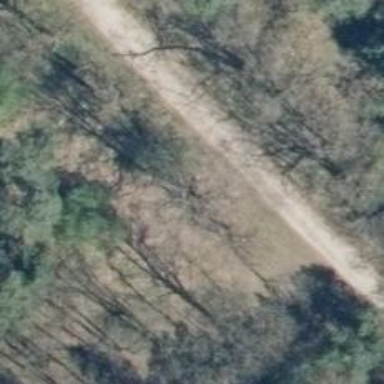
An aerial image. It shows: Cycleway with sand surface. The track type is classified as grade 4.